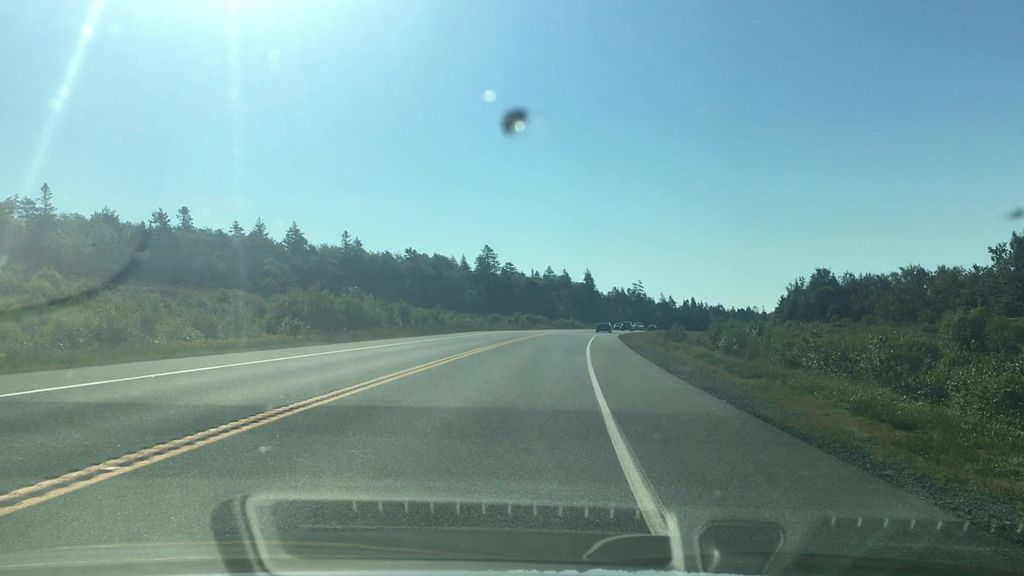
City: halifax